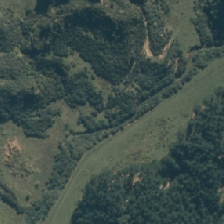
Land cover: grose_broom